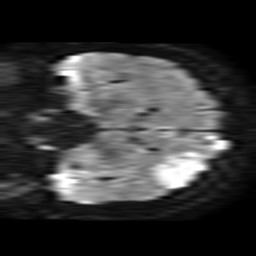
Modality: TRACE
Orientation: coronal
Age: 39
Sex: female
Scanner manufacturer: philips
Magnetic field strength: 1.5 T
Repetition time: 3.395 s
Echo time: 0.06922 s